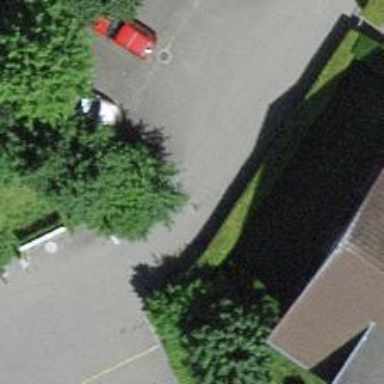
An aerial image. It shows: Bollard barrier.